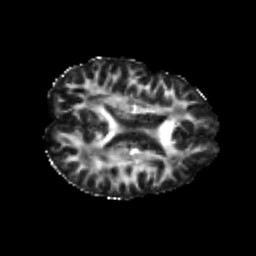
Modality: FA
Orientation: axial
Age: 20
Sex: female
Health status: healthy
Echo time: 0.074 s